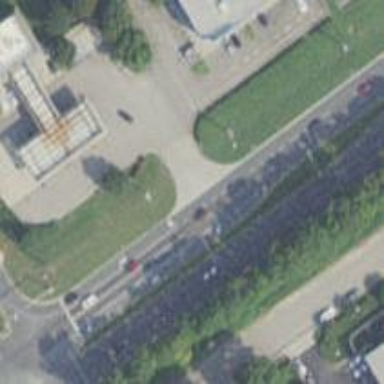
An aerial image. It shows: Primary road with asphalt surface.